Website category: auto
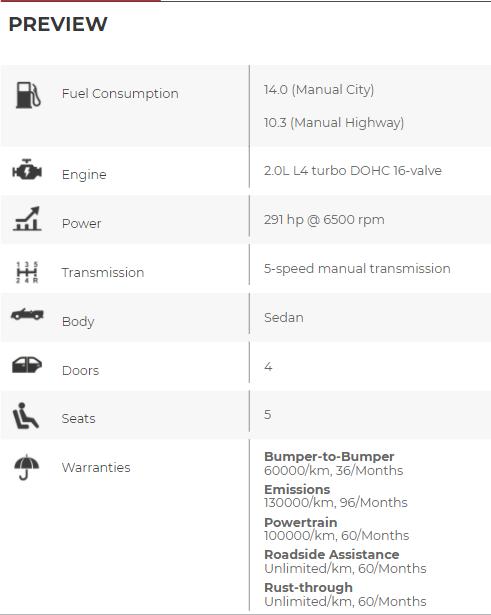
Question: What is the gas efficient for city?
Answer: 14.0 (Manual City)

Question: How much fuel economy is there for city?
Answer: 14.0 (Manual City)

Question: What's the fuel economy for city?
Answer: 14.0 (Manual City)

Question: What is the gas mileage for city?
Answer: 14.0 (Manual City)

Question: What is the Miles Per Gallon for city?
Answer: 14.0 (Manual City)

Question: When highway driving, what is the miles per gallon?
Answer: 10.3 (Manual Highway)

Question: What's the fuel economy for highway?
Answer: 10.3 (Manual Highway)

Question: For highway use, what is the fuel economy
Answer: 10.3 (Manual Highway)

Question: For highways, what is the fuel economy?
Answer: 10.3 (Manual Highway)

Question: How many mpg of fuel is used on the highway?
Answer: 10.3 (Manual Highway)

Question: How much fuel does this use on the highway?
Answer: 10.3 (Manual Highway)

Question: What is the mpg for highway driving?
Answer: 10.3 (Manual Highway)

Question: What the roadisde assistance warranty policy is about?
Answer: Unlimited/km, 60/Months

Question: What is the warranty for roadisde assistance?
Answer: Unlimited/km, 60/Months

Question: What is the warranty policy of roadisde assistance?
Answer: Unlimited/km, 60/Months

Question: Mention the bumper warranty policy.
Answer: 60000/km, 36/Months

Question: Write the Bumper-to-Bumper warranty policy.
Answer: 60000/km, 36/Months

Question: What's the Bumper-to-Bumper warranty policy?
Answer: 60000/km, 36/Months

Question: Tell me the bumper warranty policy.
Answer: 60000/km, 36/Months

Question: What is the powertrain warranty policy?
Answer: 100000/km, 60/Months

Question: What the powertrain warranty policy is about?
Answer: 100000/km, 60/Months

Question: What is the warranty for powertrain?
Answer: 100000/km, 60/Months